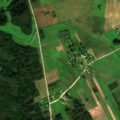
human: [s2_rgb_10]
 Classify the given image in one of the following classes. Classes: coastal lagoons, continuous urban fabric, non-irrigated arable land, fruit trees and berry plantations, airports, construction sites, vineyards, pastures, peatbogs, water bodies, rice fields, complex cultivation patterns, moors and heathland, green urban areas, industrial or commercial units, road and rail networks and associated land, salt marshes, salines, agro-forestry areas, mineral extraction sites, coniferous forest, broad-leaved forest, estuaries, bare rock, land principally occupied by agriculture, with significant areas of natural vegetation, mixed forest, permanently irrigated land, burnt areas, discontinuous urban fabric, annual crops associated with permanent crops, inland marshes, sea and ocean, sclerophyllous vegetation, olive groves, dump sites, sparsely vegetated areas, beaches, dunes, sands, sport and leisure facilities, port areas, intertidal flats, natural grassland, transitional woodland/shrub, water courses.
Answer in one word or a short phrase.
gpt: non-irrigated arable land, complex cultivation patterns, land principally occupied by agriculture, with significant areas of natural vegetation, coniferous forest, mixed forest, transitional woodland/shrub